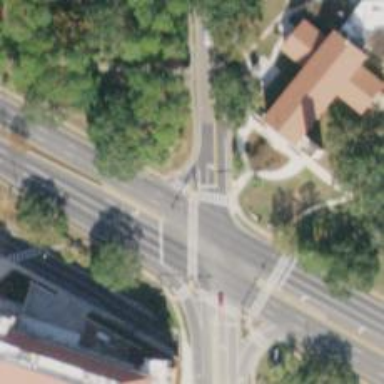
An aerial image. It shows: Marked footway crossing with pedestrian island.